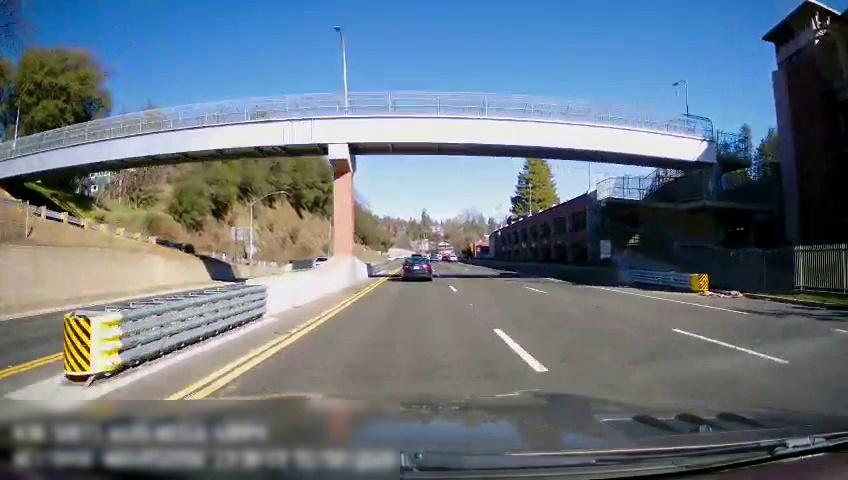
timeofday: Day
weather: Sunny
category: Drivable Space
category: Drivable Space
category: Vehicles | Car
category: Vehicles | SUV
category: Vehicles | Truck
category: Vehicles | Car
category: Lanes | Current Lane
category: Lanes | Current Lane
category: Lanes | Alternate Lane
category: Lanes | Alternate Lane
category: Lanes | Opposite Lane
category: Traffic | Signs
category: Traffic | Signs